Question: Here's one for you that has me stumped:
I'm using 'background:url' to put a small image in the bottom right corner of my container within css which works nicely. However, when users are on the account creation page, the section that has the "create account" and "cancel" buttons is overlapping with my image, obscuring half of it. Here's what it looks like:

I have looked into using z-index to fix this issue to no avail (since the image is a part of the container, if I decrease the z-index for the obscuring div, the whole section with the buttons is put behind the container which makes them impossible to see). I also don't want to go into each page individually and put the image into the html, especially since I'm using Joomla and the template html structure is pretty confusing for me. (Using Joomla 3.0.3 with the default Protostar template)
Am I missing something obvious? I feel like I am...
Thanks in advance!
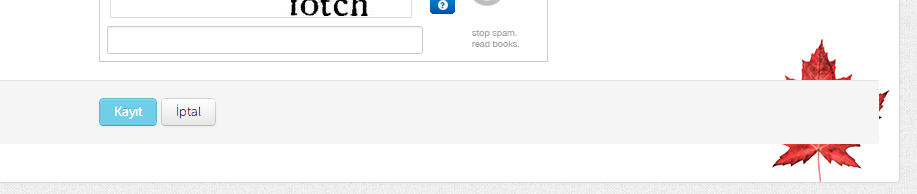
Answer: You're funny :) Using a background image but wanting to put it in the foreground.
Just use an image tag and 'position' it 'absolute' in the bottom right of the container (don't forget to give the container 'position: relative')